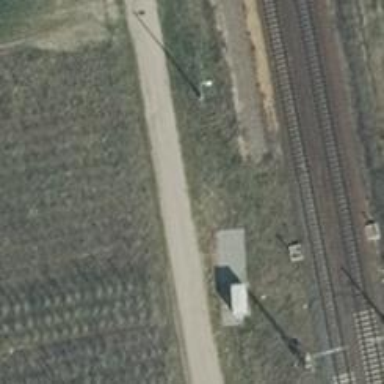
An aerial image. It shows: Abandoned railway siding.